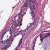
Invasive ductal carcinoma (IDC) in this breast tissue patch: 0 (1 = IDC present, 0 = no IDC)